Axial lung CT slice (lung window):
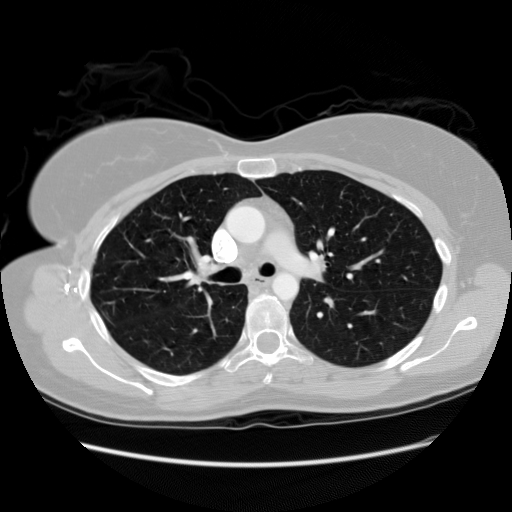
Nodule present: no